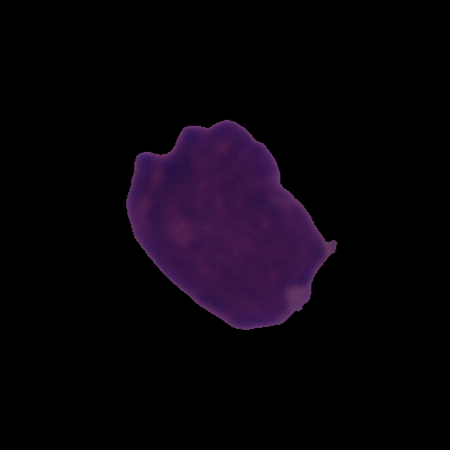
Label: cancer